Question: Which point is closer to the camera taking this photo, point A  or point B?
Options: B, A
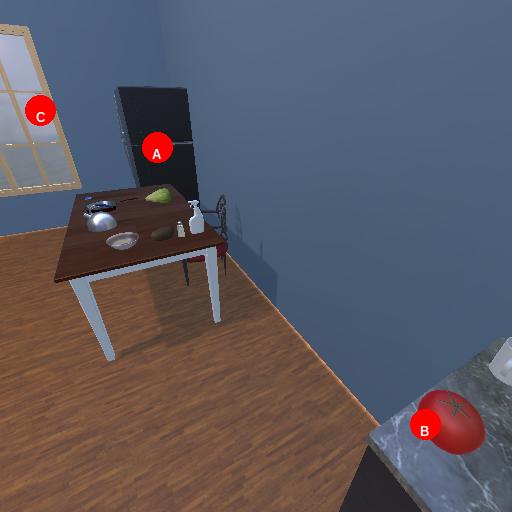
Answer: B